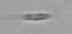
Label: Cylindrotheca_morphotype1